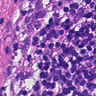
Metastatic tissue present: no